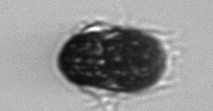
Label: Mesodinium